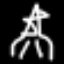
Label: The Eiffel Tower